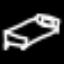
Label: bed